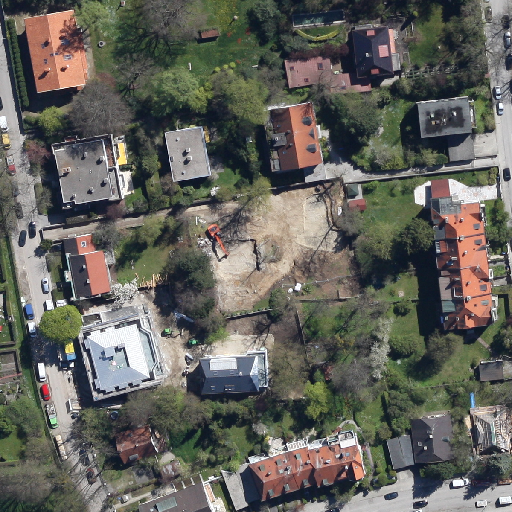
Referring expression: paved road